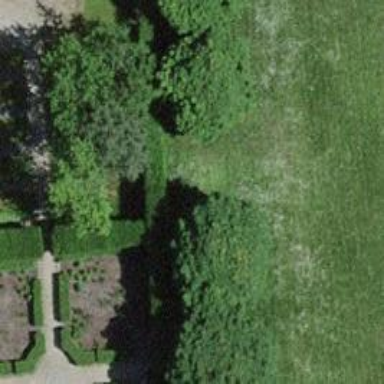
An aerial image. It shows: Hedge acting as barrier.